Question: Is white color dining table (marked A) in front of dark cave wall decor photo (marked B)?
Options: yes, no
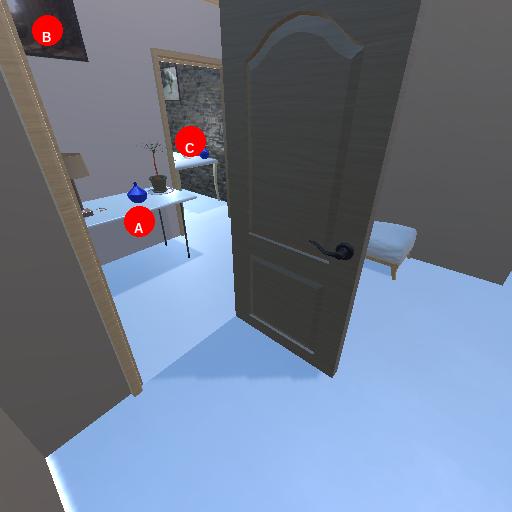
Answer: yes